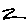
Label: zigzag